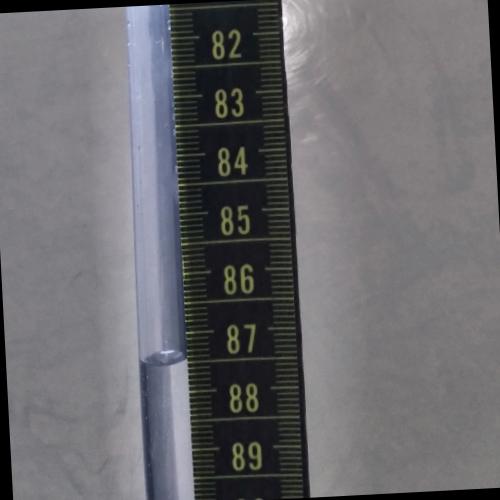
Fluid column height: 87.5 cm